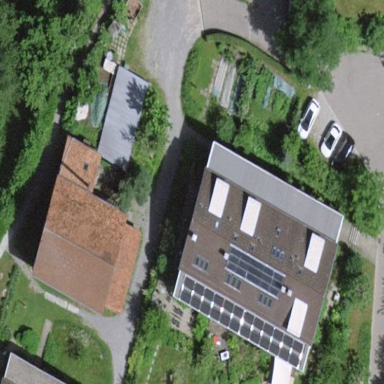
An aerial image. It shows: View of roof of building.